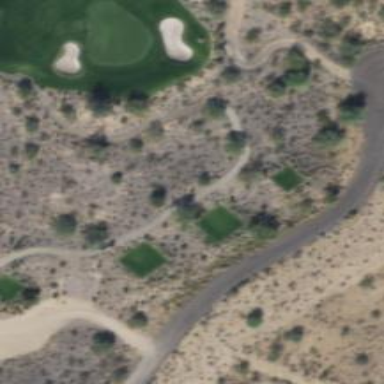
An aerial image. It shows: Path for both road and golf.